Question: I have an Activity named PhotoSelectorActivity. It inherits from a BaseActivity that looks like this:
'''
public class BaseActivity
extends ActionBarActivity {
@Override
protected void onCreate(Bundle savedInstanceState) {
super.onCreate(savedInstanceState);
Log.d(this.getClass().getSimpleName(),
"onCreate("+Integer.toHexString(System.identityHashCode(this))+")");
}
@Override
protected void onDestroy() {
super.onDestroy();
getSupportActionBar().setCustomView(null);
Log.d(this.getClass().getSimpleName(),
"onDestroy("+Integer.toHexString(System.identityHashCode(this))+")");
}
@Override
public boolean onOptionsItemSelected(MenuItem item) {
switch (item.getItemId()) {
case android.R.id.home:
return onNavigateUp(item);
case R.id.menu_item_settings:
startActivity(new Intent(this, PreferencesActivity.class));
return true;
default:
return super.onOptionsItemSelected(item);
}
}
@TargetApi(Build.VERSION_CODES.HONEYCOMB)
protected ActionBar setupActionBar(boolean enableBackButton) {
if (Build.VERSION.SDK_INT >= Build.VERSION_CODES.HONEYCOMB) {
getSupportActionBar().setDisplayHomeAsUpEnabled(enableBackButton);
}
ActionBar actionBar = getSupportActionBar();
actionBar.setCustomView(R.layout.action_bar);
actionBar.setDisplayShowTitleEnabled(false);
actionBar.setDisplayShowCustomEnabled(true);
return null;
}
@Override
public boolean onCreateOptionsMenu(Menu menu) {
getMenuInflater().inflate(R.menu.main, menu);
return true;
}
}
'''
The purpose of this BaseActivity is to provide the same menu and actionbar to each one of my activities. You'll notice the 'getSupportActionBar().setCustomView(null)' in the 'onDestroy()' method, that's there to try and combat the problem that I may be having.
When i get an orientation change event, i notice in DDMS that i end up with 2 instances of my activity. One of them may be leaking, but I'm not certain. Here's a screen shot from DDMS:

So the object at the top is the Activity in question: PhotoSelectorActivity. The instance shown here is the previous instance ('onDestroy()' has already been called on it). Yet it remains in memory even after a forced GC via DDMS.
Another bit of information is that this only seems to happen after using a dialog. That is, when the Activity is initially displayed and before the user performs and action I can do back to back orientation changes without the # of activities climbing above 1. After I've used the following dialog i seem to get the extra Activity in memory:
'''
public class PhotoSourceDialog
extends DialogFragment
implements DialogInterface.OnClickListener {
public static interface PhotoSourceDialogListener {
void onPhotoSourceSelected(String result);
}
private PhotoSourceDialogListener listener;
@Override
public void onAttach(Activity activity) {
super.onAttach(activity);
if (!PhotoSourceDialogListener.class.isInstance(activity)) {
throw new IllegalStateException(
"Activity must implement PhotoSourceDialogListener");
}
listener = PhotoSourceDialogListener.class.cast(activity);
}
@Override
public void onDetach() {
super.onDetach();
listener = null;
}
@Override
public Dialog onCreateDialog(Bundle savedInstanceState) {
return new AlertDialog.Builder(getActivity())
.setTitle(R.string.photo_source)
.setItems(R.array.photo_sources, this).create();
}
@Override
public void onClick(DialogInterface dialog, int which) {
String choice = getResources().getStringArray(
R.array.photo_sources)[which];
if (listener!=null) {
listener.onPhotoSourceSelected(choice);
}
}
}
'''
and to invoke it i do this in my activity:
'''
PhotoSourceDialog dialog = new PhotoSourceDialog();
dialog.show(getSupportFragmentManager(), PhotoSourceDialog.class.getName());
'''
So my question is this: Should I be worried? Is this just something that is hanging around for a bit but will eventually be GCd? I would think that if there was a leak it would grow higher than 2.
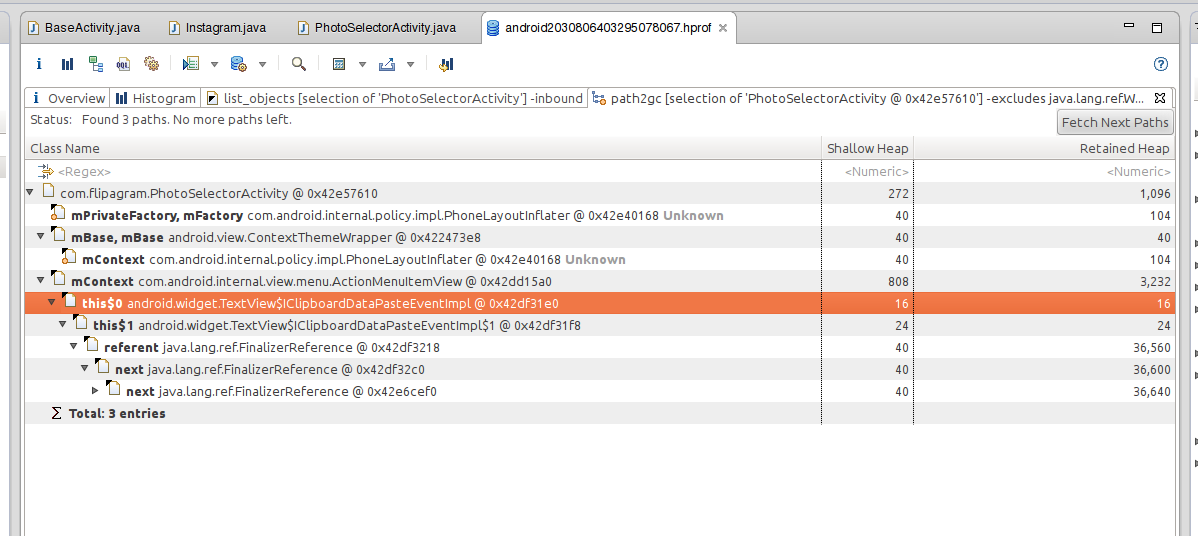
Answer: I'm closing this question. Someone at google has responded with the following:
> OK, in that case then it's not an AppCompat bug since the standard
Action Bar implementation is used on ICS+.Looking at that MAT screenshot, the framework's ActionMenuItemView is
being referenced from a clipboard event which is being finalized,
hence about to be GC'd. The LayoutInflater is the
LayoutInflater that the Activity keeps itself (getLayoutInflater()).